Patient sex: F
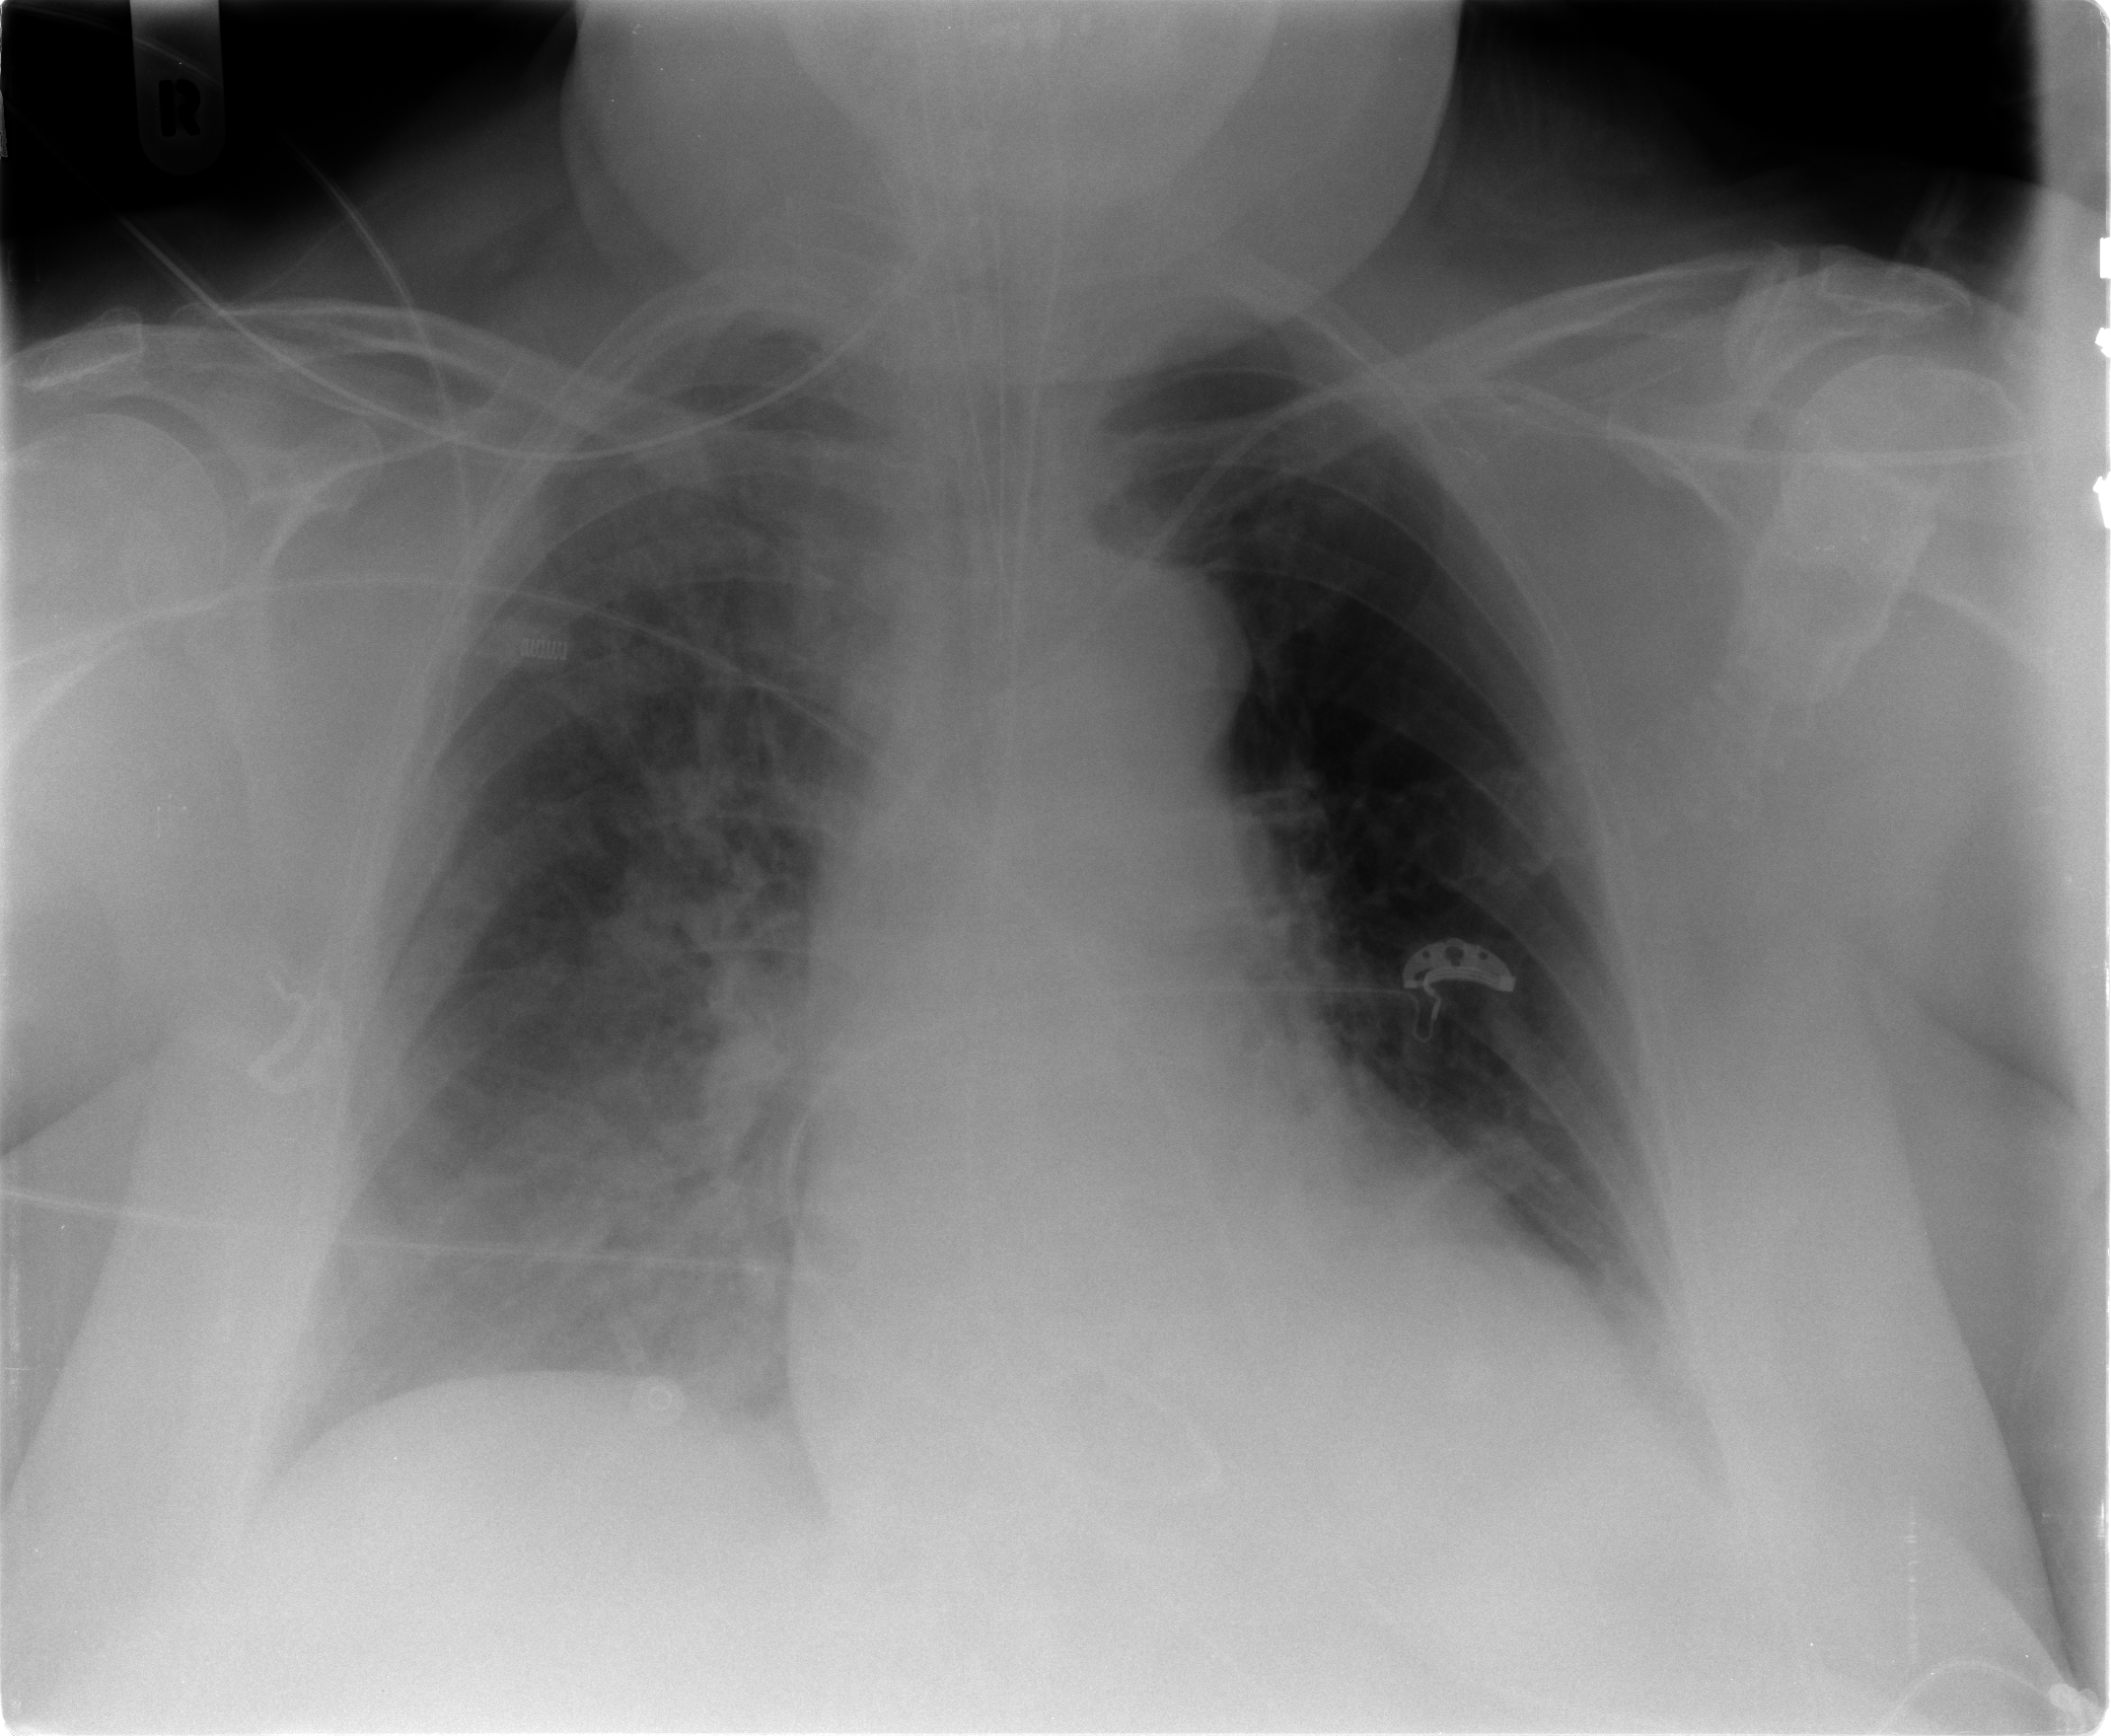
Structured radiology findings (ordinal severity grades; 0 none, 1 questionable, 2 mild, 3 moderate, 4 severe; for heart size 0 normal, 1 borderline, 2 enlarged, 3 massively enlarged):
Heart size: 1
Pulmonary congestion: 2
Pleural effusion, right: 2
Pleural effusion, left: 1
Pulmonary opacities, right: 2
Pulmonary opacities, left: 1
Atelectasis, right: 2
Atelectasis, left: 2